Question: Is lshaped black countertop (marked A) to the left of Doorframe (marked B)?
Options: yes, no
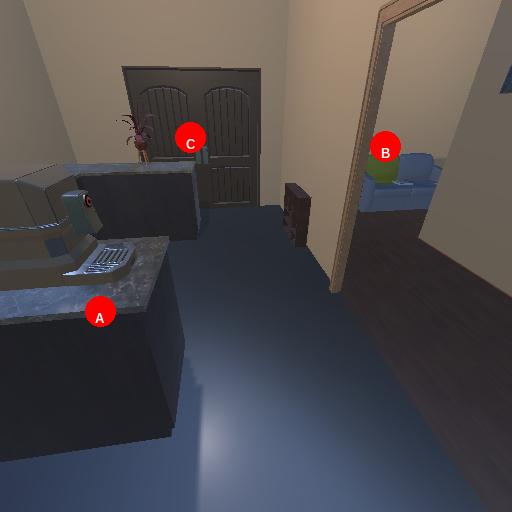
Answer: yes